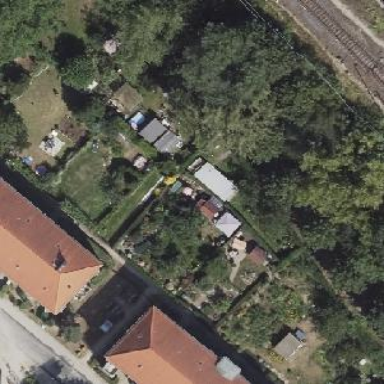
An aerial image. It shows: Allotments area.